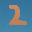
Label: 2